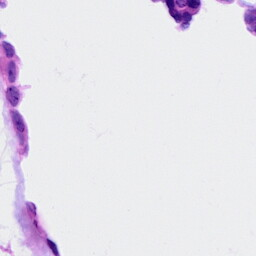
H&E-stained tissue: Ovarian